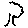
Label: tree